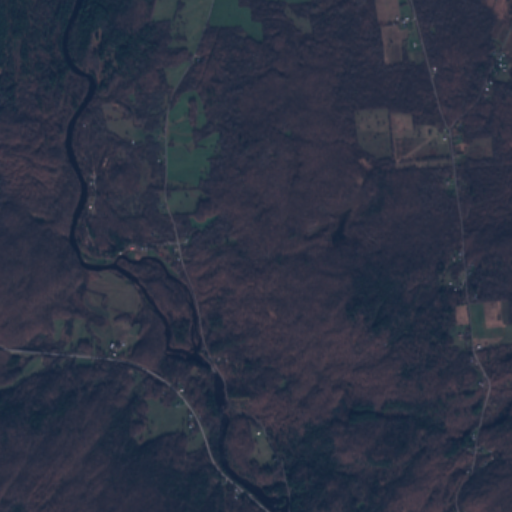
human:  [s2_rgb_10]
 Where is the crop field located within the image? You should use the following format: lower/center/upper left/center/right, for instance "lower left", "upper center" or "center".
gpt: The crop field is located in the lower center of the image.
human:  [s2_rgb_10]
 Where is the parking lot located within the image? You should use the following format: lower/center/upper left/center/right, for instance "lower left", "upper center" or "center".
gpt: The parking lot is located in the center right of the image.
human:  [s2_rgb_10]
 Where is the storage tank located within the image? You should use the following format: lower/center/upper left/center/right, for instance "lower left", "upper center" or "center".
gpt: The storage tank is located in the center right of the image.
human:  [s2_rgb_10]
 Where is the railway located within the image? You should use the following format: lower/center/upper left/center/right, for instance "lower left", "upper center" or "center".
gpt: The railway is located in the left of the image.
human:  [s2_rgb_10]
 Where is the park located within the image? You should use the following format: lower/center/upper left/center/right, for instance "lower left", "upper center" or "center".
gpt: There is no park in the image.